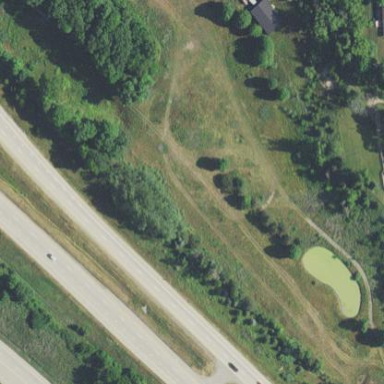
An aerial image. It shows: Golf fairway surrounded by grass.